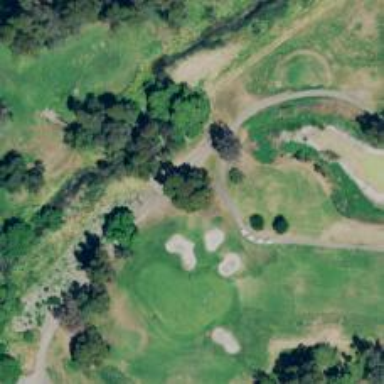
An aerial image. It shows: Service road designated as golf cart path.